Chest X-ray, PA view. Patient: 24 years old, sex F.
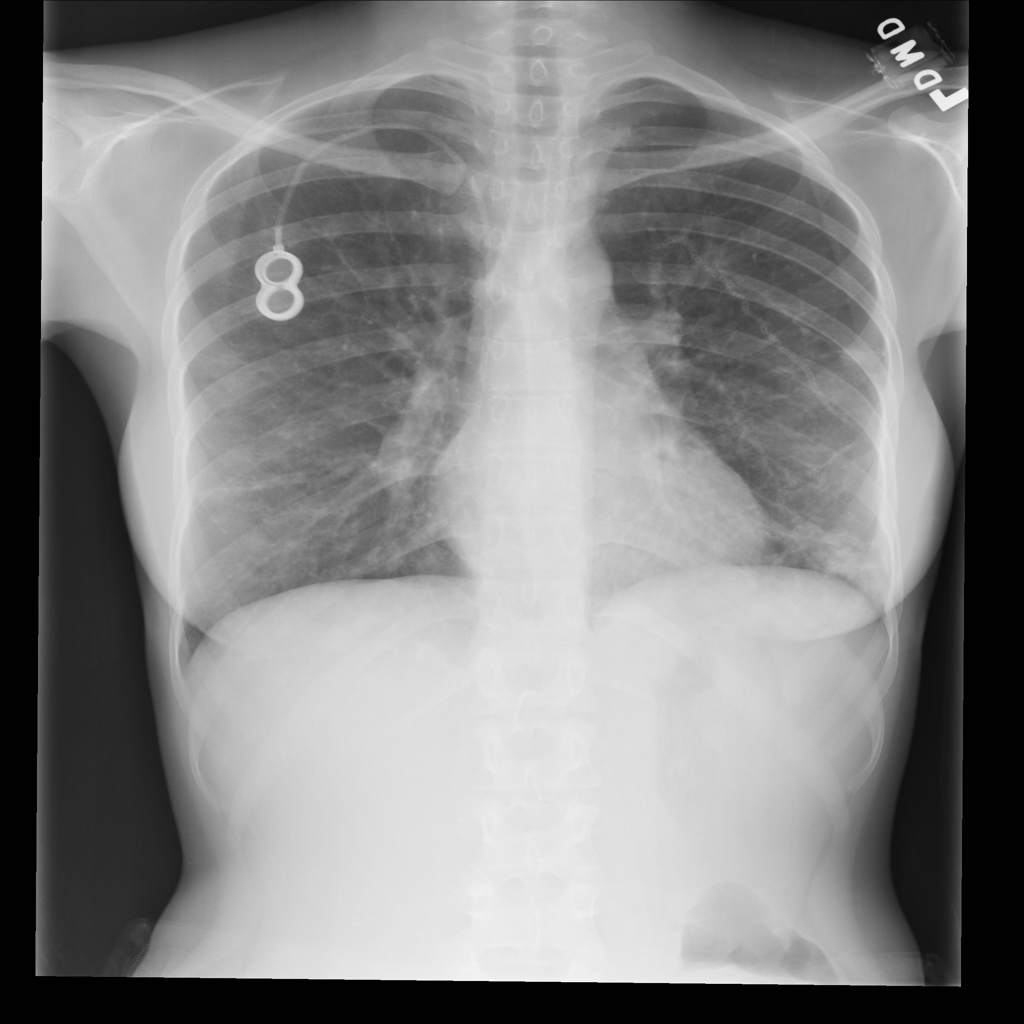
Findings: Infiltration, Nodule